Question: This is an excerpt from a source file of wxPython:
'''
"""
Create the output window if needed and write the string to it.
If not called in the context of the gui thread then uses
CallAfter to do the work there.
"""
'''
How does this work internally? Why is it important that GUI related calls are not made by other threads directly?
Do you know of a chart or something that explains such GUI concepts in a short, simple way?
I would love, if I not had to read a novel to understand this issue so that I know how to choose my design.
---
This is for a discussion below:

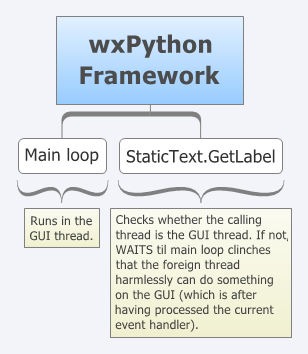
Answer: That's pretty easy. Think of a queue, wxPython has it's own internal Event-Queue, you cause wxPython to process it when calling MainLoop on your 'app', which will be called from the Main-Thread. So as whenever you modify a widget it will not interfere with the MainLoop which is processing the Event-Queue. But when you add Threads, more then one Thread is manipulating the GUI and/or the Event-Queue and GUI-access is not synchronized.
That's where wx.CallAfter gets useful, it simply adds an pseudo-event to the Event-Queue, which will call your specified function, so it will be executed from the Main-Thread and just one Thread is accessing the GUI. Note, when your passed function takes a while to return the GUI will freeze, because no more events (like movement or clicks) are processed.
Related: <URL>